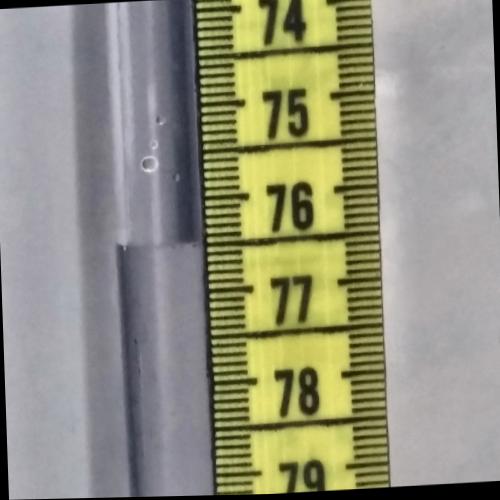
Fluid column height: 76.5 cm